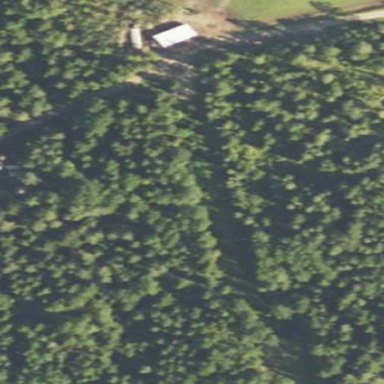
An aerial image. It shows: Forest with needle-leaved trees.